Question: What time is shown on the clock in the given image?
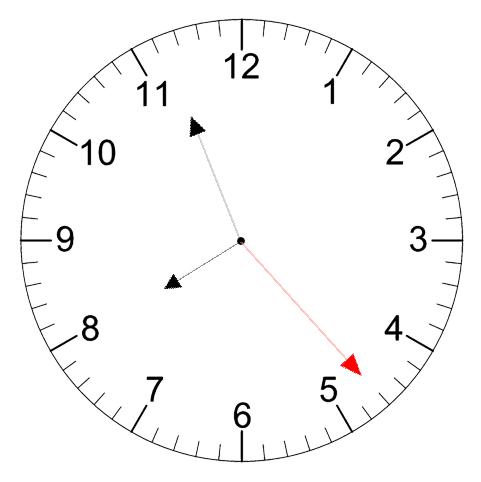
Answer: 07:56:23